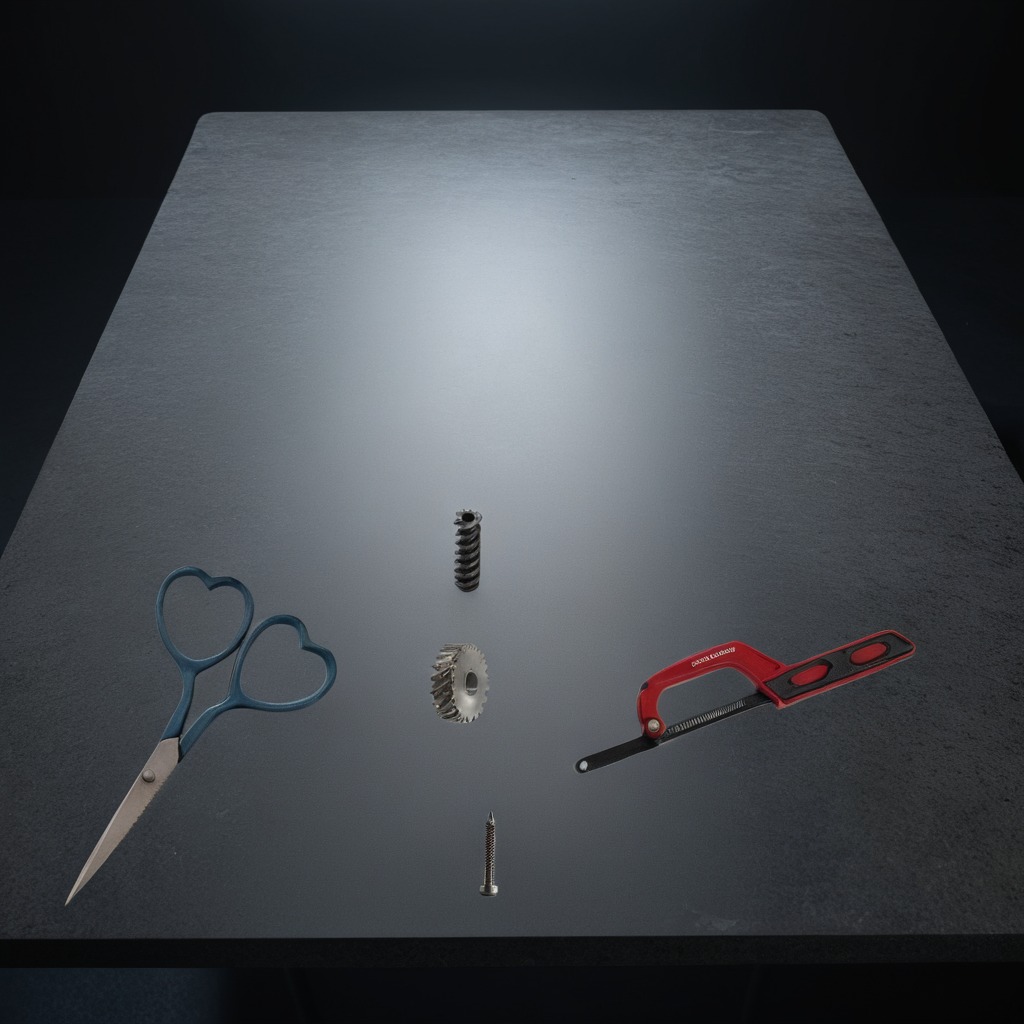
A steel gear with teeth, a metal machine screw, a coiled metal spring, a handheld metal saw, and a pair of scissors are lying on the clean granite table inside a workshop at night.